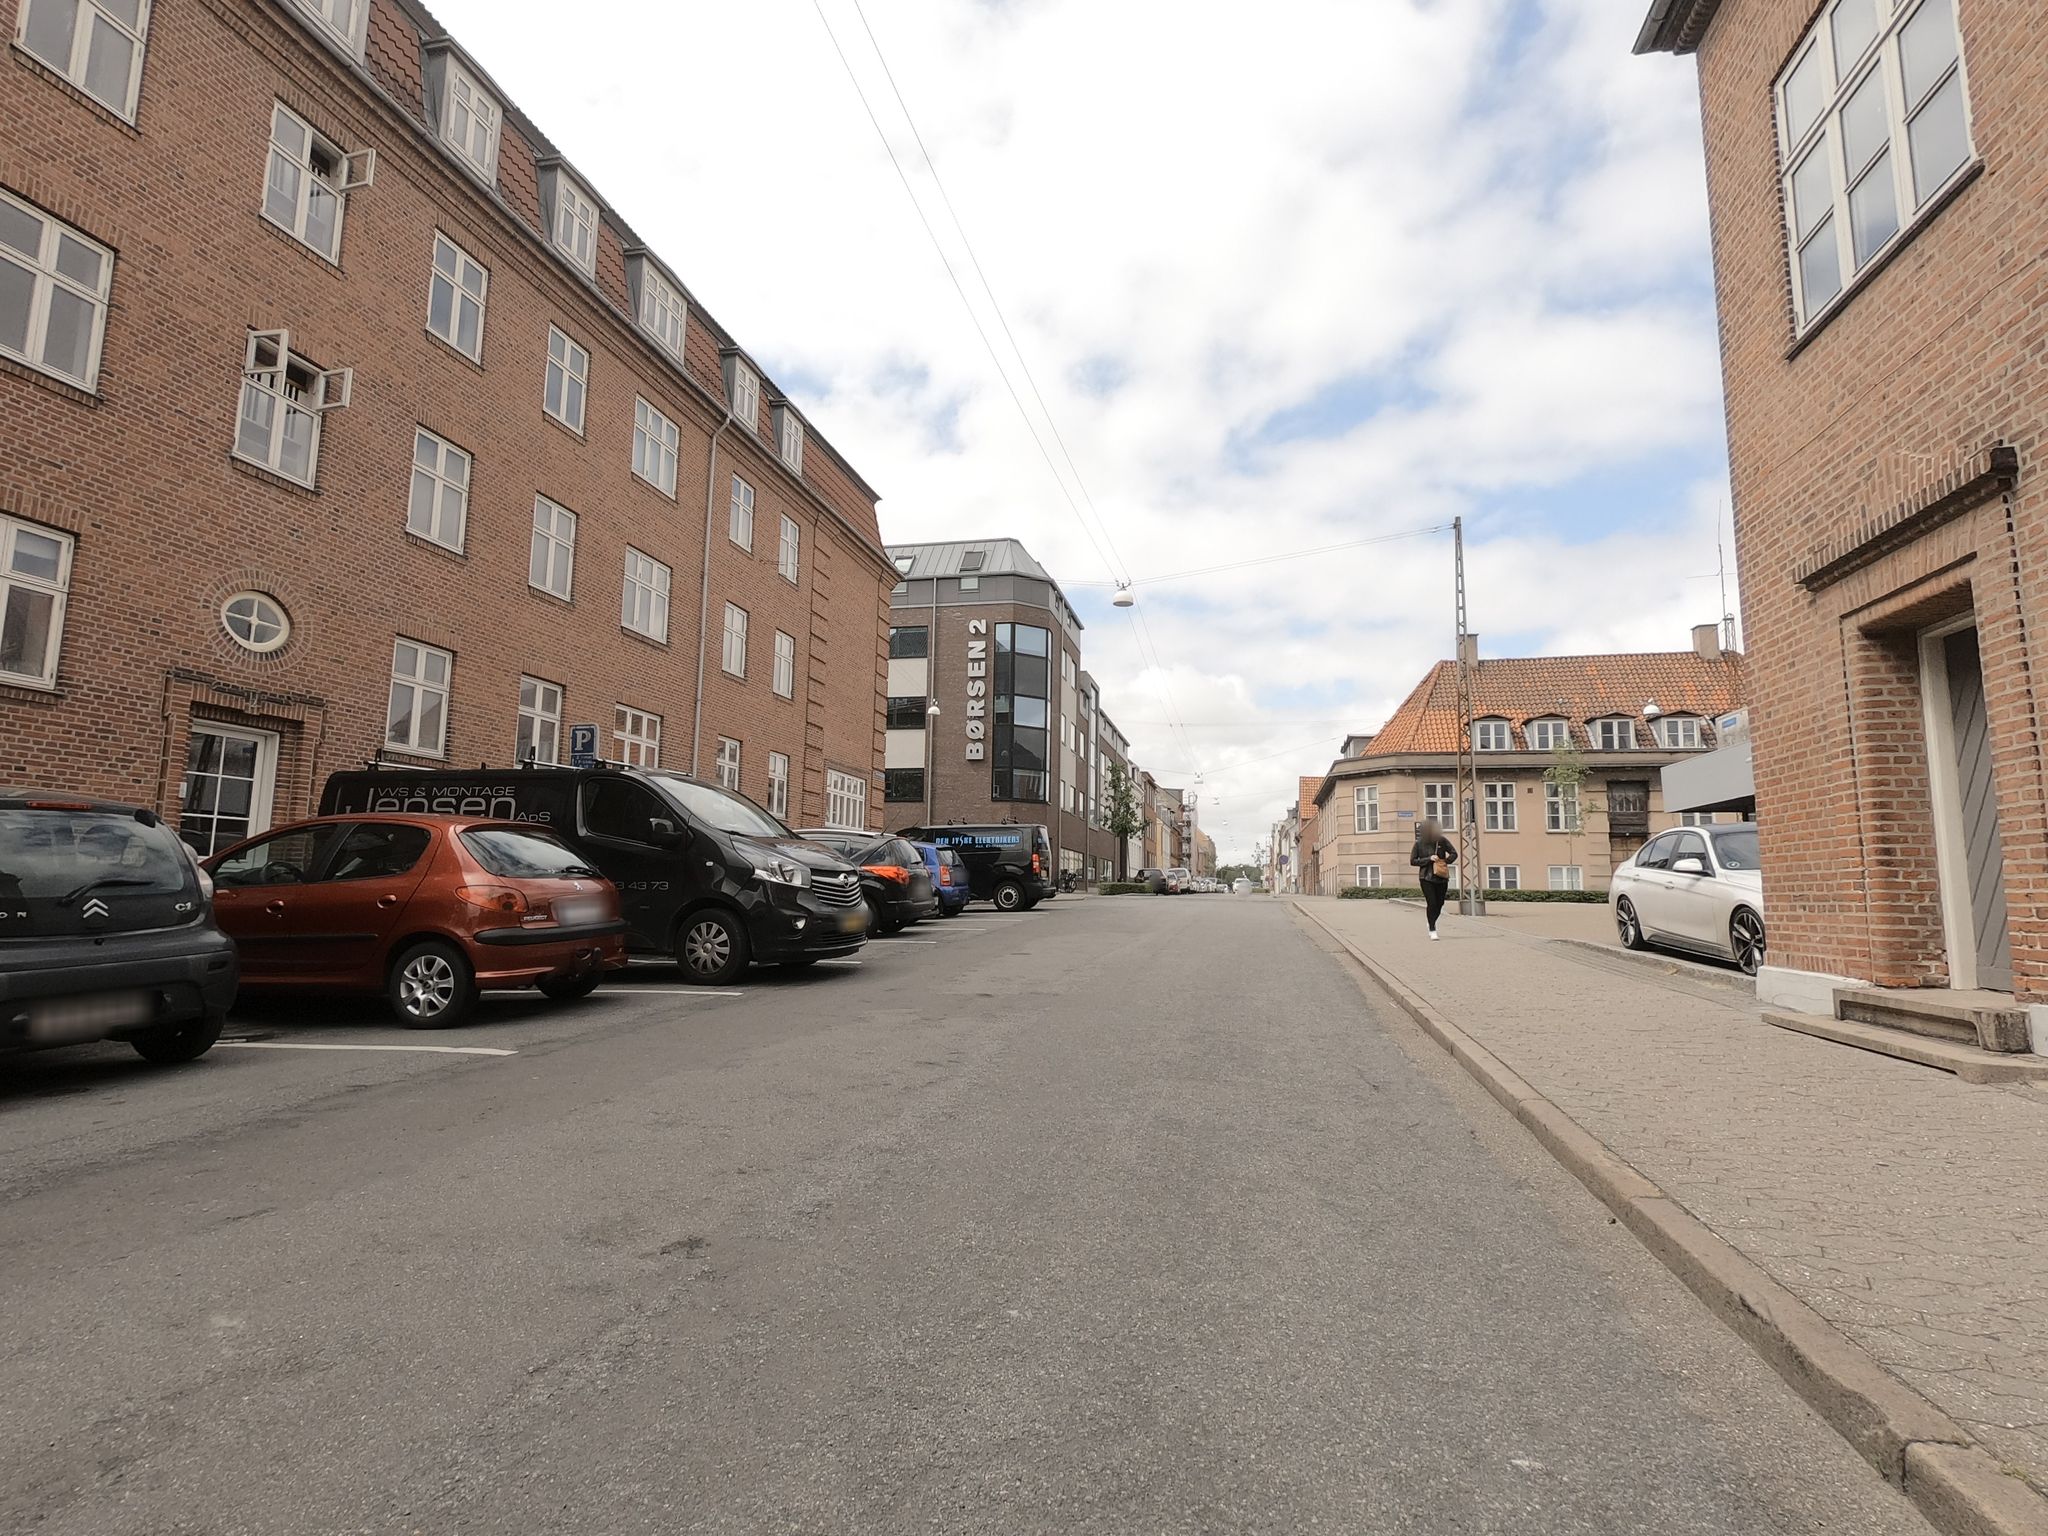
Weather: cloudy
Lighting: day
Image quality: good
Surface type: driving surface
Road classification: cycleway, residential
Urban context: dense urban cluster
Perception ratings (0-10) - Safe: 4.9, Lively: 8.03, Beautiful: 7.96, Boring: 3.71, Depressing: 3.22, Wealthy: 8.73